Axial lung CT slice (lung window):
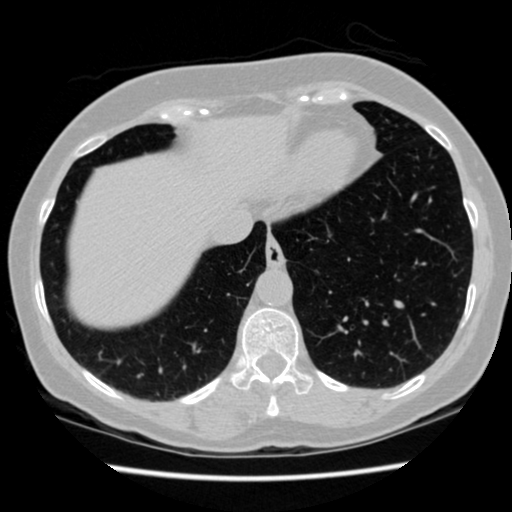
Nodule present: no